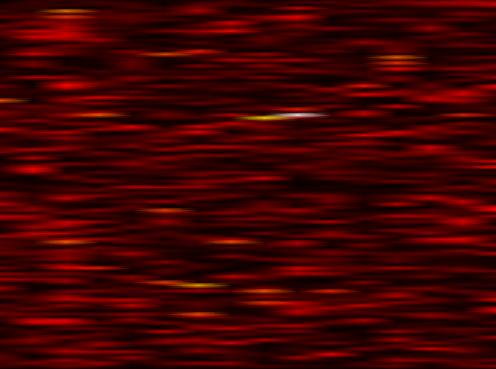
Label: FBMC